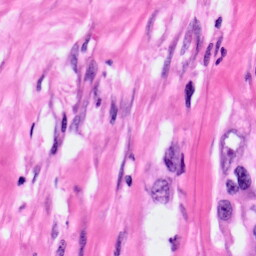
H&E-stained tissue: Pancreatic